Question: I have a text file(with header Actual_Output and saved it as actual.txt) containing data such as
I want to convert it into csv file using powershell. I doing in this way
'''
$DB = import-csv E:ctual.txt
$outarray = @()
foreach ($Data in $DB)
{
$First = $Data.Actual_Output
$outarray += New-Object PsObject -property @{
'Actual_Output' = $First
}
write-host "Actual_Output: " $First
write-Host ""
}
$outarray | export-csv 'E:
esult.csv' -NoTypeInformation -Encoding utf8
'''
I am getting the output like this as shown in screenshot

I want each data to be listed in seperate cell. Actually double quote " is creating problem here. Please help in resolving this. Sorry if i am unclear in describing the issue
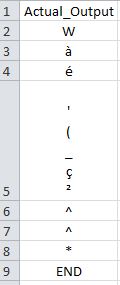
Answer: Tested this, and it seems to work better:
'''
Get-Content actual.txt | select -Skip 1 |
foreach {
New-Object PSObject -Property @{Actual_Output = $_}
} | export-csv result.csv -NoTypeInformation -Encoding UTF8
'''
The file isn't well-formed as CSV initially, so Import-CSV isn't able to parse it correctly.